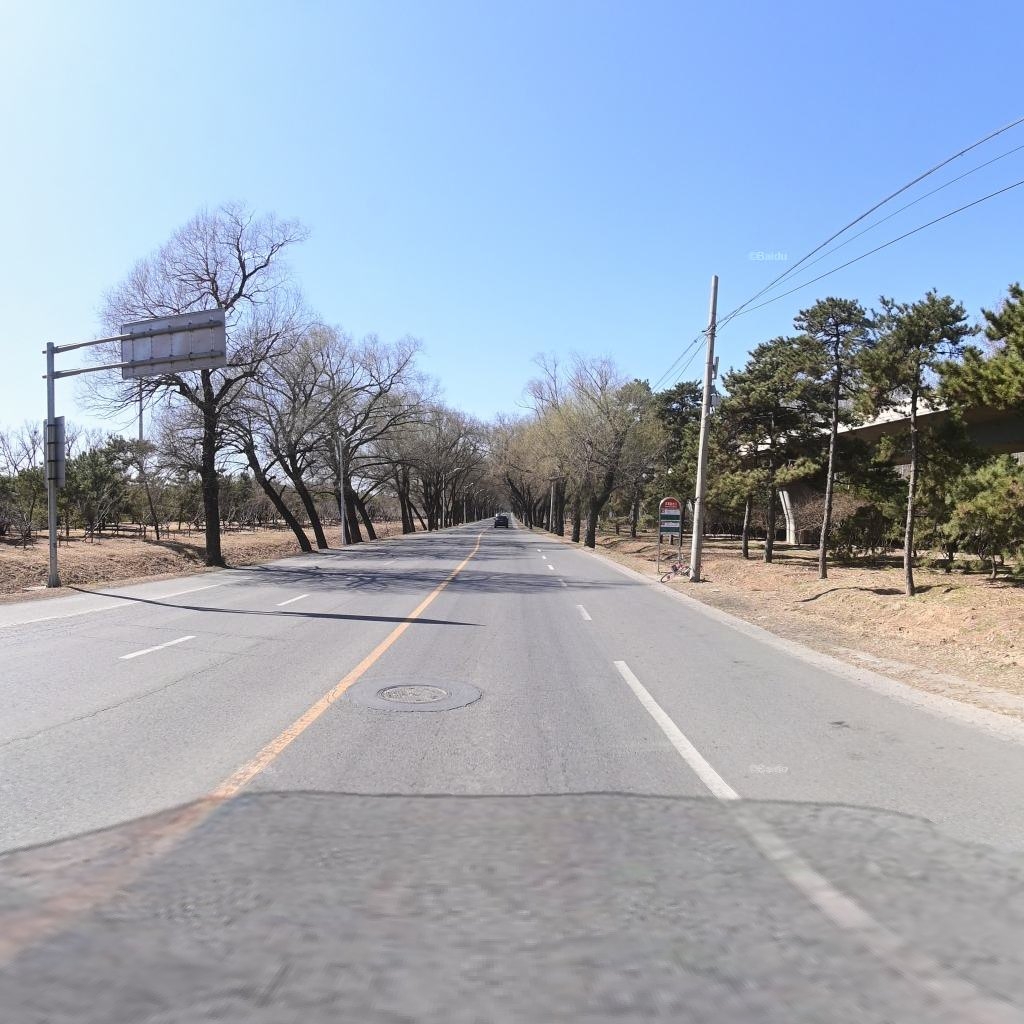
Region: Chaoyang
Road damage annotations: transverse crack, longitudinal crack, manhole cover, transverse crack